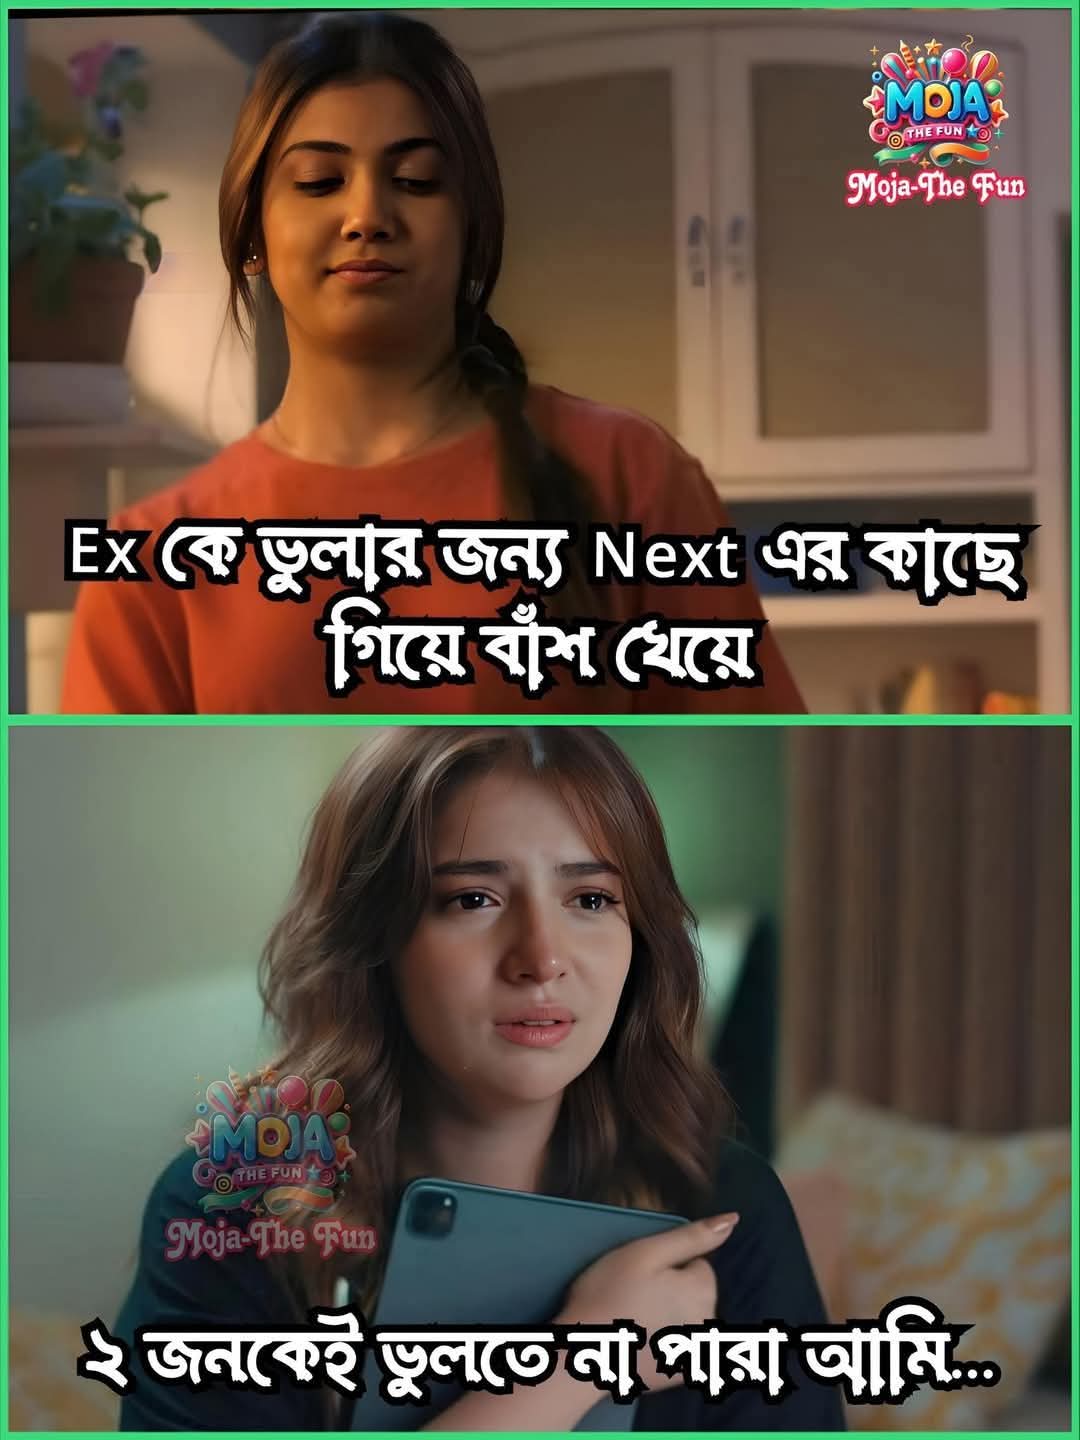
Text: Ex কে ভুলার জন্য Next এর কাছে গিয়ে বাঁশ খেয়ে
২ জনকেই ভুলতে না পারা আমি...
Label: Non Hate